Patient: sex M, age 46
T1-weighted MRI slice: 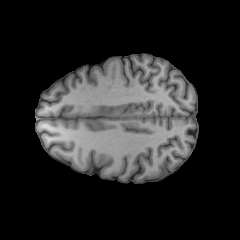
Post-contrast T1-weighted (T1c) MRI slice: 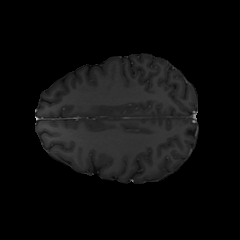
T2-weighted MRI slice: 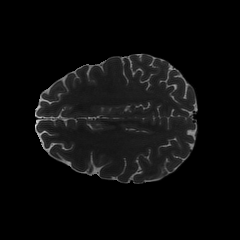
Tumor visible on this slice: no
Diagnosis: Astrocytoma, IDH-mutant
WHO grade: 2